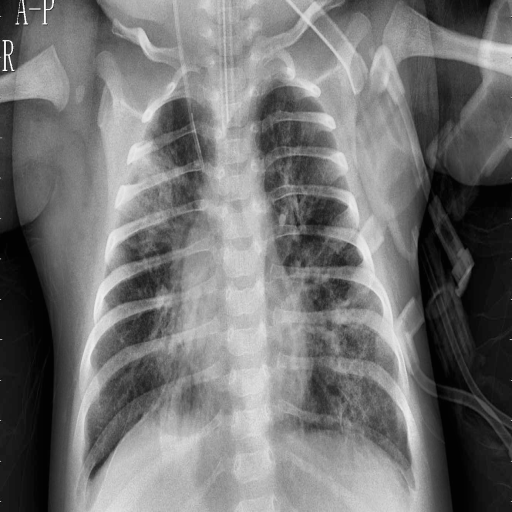
Finding: PNEUMONIA